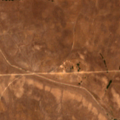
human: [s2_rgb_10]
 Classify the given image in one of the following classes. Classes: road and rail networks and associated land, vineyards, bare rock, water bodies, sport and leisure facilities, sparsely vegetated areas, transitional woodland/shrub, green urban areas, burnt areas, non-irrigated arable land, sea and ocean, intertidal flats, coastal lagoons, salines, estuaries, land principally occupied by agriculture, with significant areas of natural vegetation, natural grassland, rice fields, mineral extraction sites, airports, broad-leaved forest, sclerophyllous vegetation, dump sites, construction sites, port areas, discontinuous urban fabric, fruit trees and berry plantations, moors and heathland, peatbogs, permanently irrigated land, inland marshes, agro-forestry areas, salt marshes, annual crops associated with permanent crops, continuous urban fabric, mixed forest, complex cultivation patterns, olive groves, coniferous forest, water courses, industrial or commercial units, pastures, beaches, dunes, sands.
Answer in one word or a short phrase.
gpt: pastures